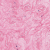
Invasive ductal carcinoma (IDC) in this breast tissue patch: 0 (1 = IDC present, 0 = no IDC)